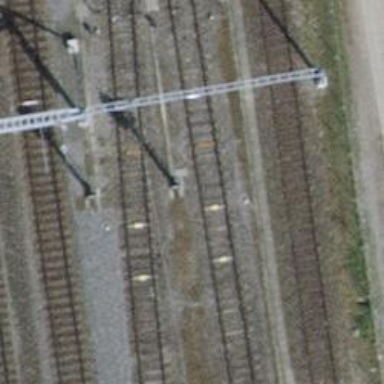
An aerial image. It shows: Railway signal.